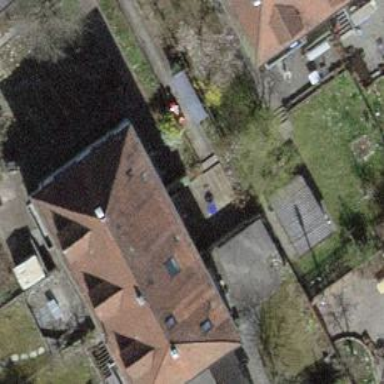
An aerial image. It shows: Semi-detached house.